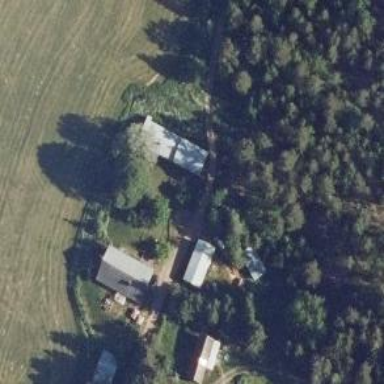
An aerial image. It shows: Farm.